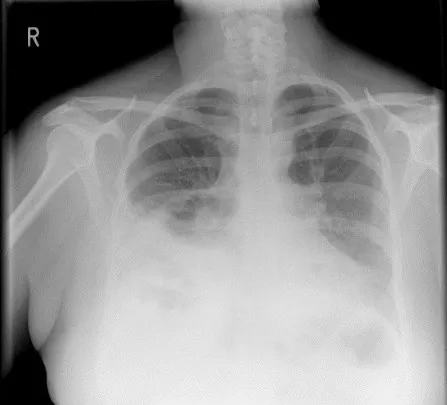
Chest radiograph (posterior-anterior and lateral view). An anterior diaphragmatic hernia containing some elements of the right colon. The heart and mediastinal contours show no gross abnormality. No obvious hilar mass. No lobar collapse or consolidation. No obvious intrapulmonary mass.
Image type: radiology (x_ray)